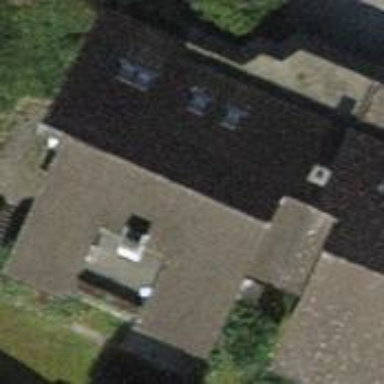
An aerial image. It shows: Semidetached house.